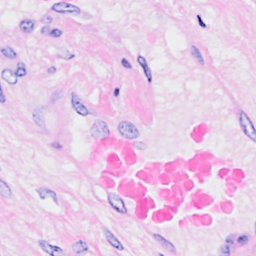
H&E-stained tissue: Breast